Field crop: maize
Growth stage: 2
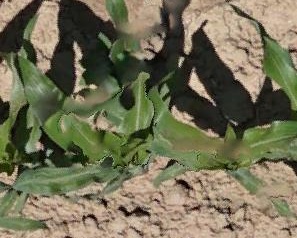
Species: maize